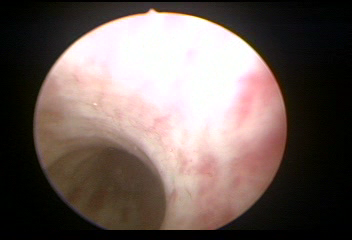
Modality: WLC
Class: Normal mucosa
Bladder cancer association: No